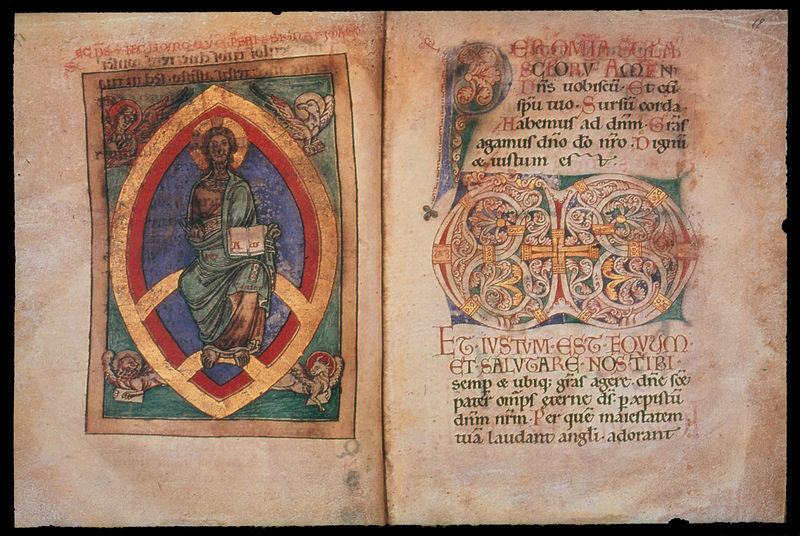
Titel: Missale aus Lüttich
Institution: Köln, Erzbischöfliche Diözesan- und Dombibliothek
Schlagwörter: adler, blau, grün, sitzen, rot, ornament, alt, bibel, johannes, mensch, kirche, gold, engel, schrift, papier, vergilbt, buch, kloster, kreuz, text, initiale, buchseite, verziert, pergament, raute, gebetsbuch, heiligenschein, seiten, nimbus, christus, jesus, fabelwesen, heiliger, bibliothek, löwe, heilig, maria, buchseiten, stier, verzierungen, drachen, handschrift, kreut, latein, richten, markus, kreuznimbus, mandorla, buchmalerei, verso, evangelisten, psalm, weltenrichter, folio, evangelistensymbole, recto, 17, 18